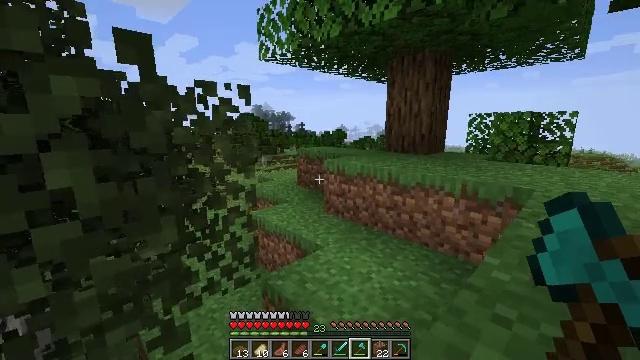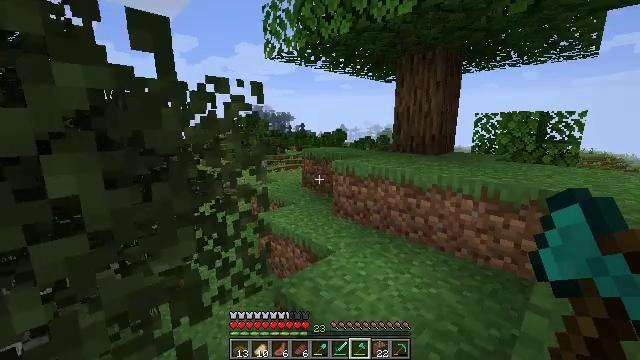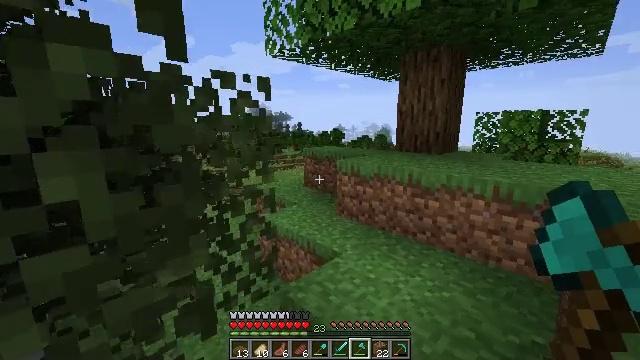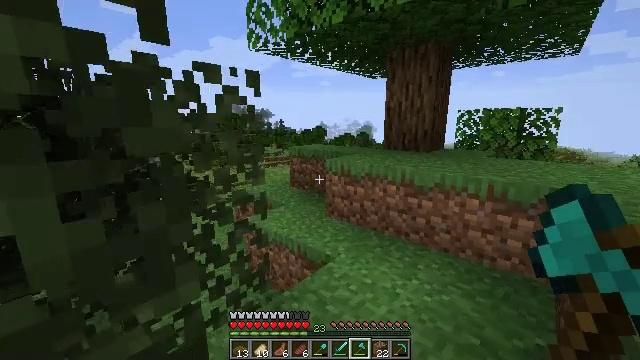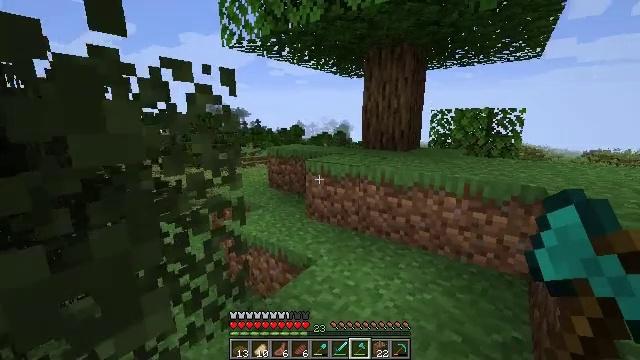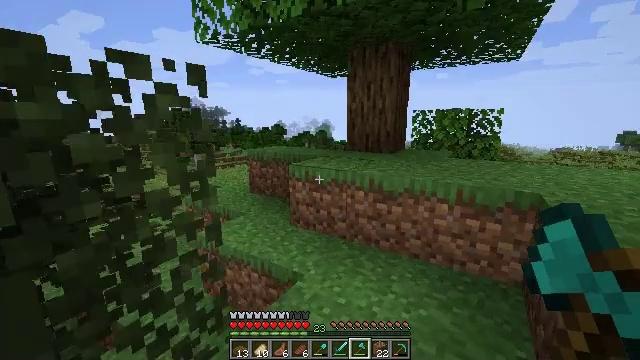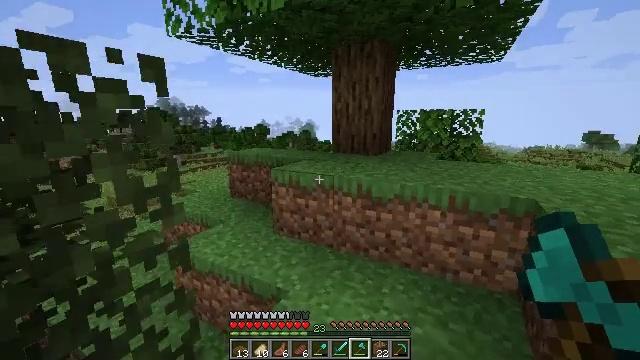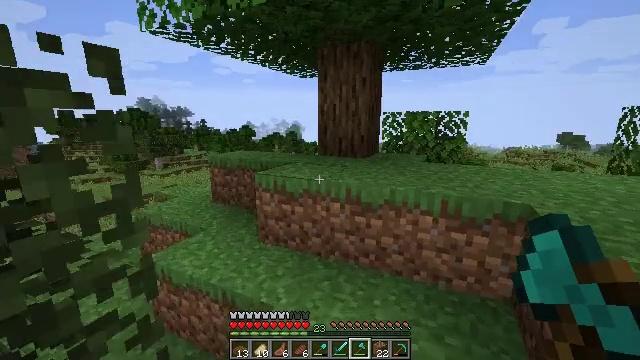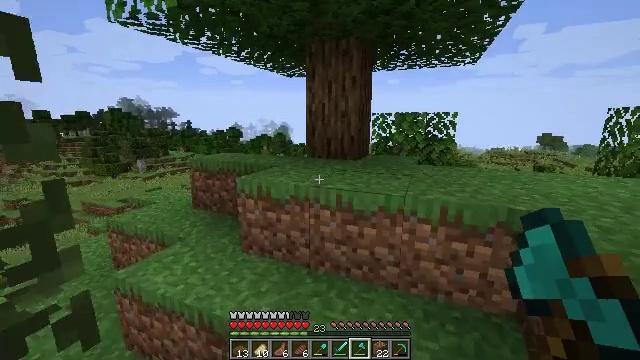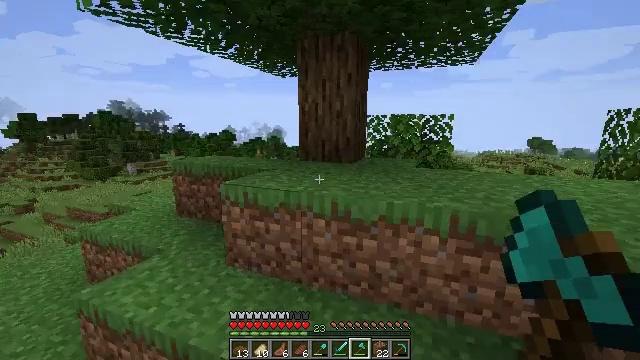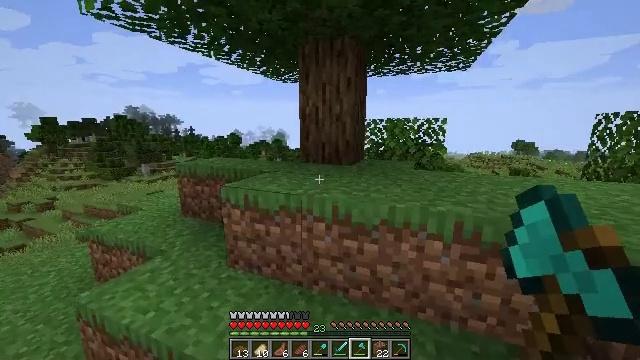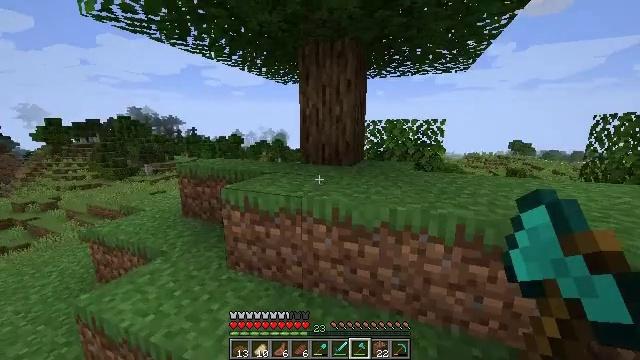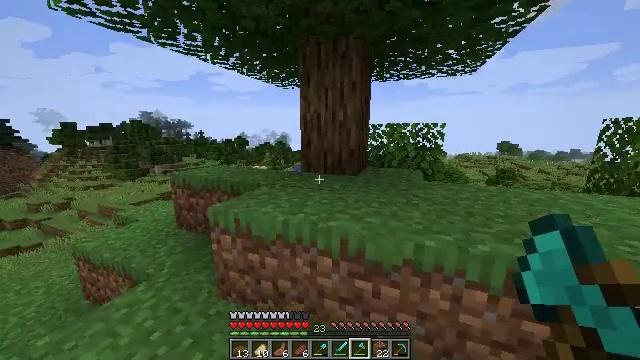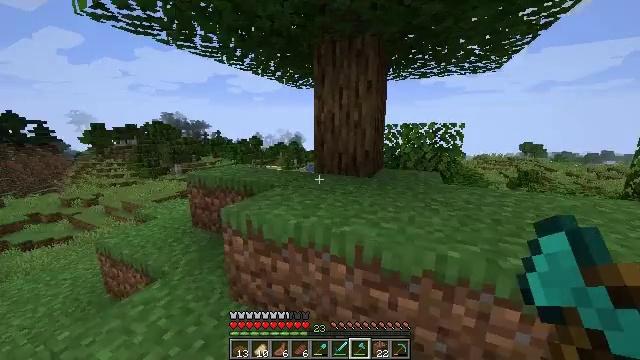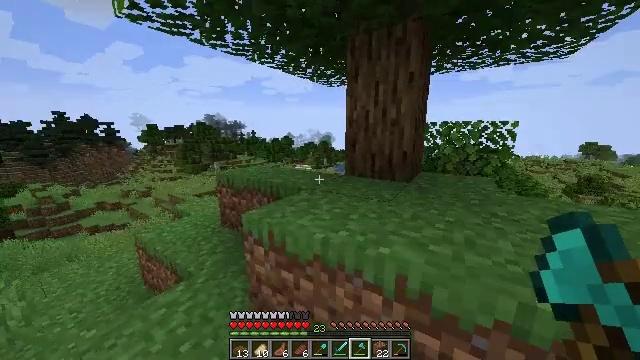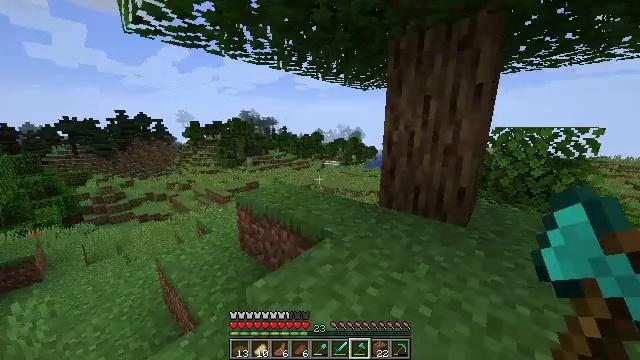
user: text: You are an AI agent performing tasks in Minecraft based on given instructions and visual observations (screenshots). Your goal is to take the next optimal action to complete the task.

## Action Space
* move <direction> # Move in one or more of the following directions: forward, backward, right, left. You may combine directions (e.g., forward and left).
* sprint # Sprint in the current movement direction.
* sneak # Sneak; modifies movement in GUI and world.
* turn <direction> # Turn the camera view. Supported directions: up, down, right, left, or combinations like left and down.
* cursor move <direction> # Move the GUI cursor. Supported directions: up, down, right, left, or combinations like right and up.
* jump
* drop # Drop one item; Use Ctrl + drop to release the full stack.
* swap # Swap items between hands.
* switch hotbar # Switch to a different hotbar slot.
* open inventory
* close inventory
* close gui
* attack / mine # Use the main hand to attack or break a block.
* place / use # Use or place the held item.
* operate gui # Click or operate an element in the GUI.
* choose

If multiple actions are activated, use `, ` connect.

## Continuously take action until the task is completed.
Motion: motion action
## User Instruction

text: Kill the chicken.
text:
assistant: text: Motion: move forward, sprint
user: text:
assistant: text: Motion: move forward, sprint
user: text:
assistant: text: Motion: move forward, sprint, turn right
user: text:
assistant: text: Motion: move forward, turn right
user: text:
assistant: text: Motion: move forward, turn right
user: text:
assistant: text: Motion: move forward, turn right
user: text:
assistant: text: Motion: move forward, turn right
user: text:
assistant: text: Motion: move forward, turn right
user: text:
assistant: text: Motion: move forward, sprint, turn right
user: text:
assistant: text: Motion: move forward, sprint
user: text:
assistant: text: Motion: move forward, sprint
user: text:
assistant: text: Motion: move forward, sprint
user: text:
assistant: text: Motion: move forward, sprint, turn left
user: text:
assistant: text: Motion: move forward, turn left
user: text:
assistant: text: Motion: move forward, turn left and down, jump
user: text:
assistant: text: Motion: move forward, turn left, jump
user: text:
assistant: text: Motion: move forward, jump
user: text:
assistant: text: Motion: move forward, jump
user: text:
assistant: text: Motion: move forward
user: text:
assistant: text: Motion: move forward
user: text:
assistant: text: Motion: move forward
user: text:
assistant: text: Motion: move forward
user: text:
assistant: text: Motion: move forward
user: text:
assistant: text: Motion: move forward
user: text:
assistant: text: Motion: move forward
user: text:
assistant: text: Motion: move forward
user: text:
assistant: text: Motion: move forward, sprint
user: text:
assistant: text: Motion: move forward, sprint
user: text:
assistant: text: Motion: move forward, sprint
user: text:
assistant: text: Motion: move forward, sprint, turn down